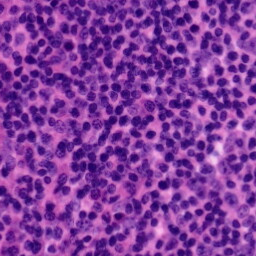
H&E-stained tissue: Tonsil